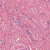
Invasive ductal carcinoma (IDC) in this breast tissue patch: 0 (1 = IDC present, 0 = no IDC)